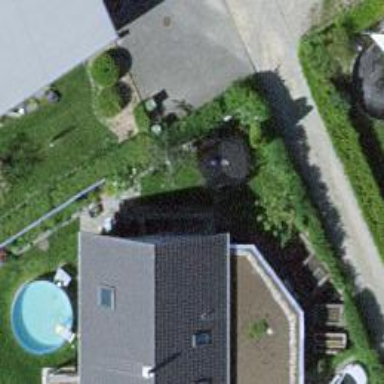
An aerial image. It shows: Simple house.